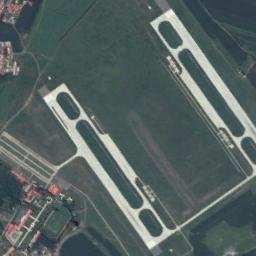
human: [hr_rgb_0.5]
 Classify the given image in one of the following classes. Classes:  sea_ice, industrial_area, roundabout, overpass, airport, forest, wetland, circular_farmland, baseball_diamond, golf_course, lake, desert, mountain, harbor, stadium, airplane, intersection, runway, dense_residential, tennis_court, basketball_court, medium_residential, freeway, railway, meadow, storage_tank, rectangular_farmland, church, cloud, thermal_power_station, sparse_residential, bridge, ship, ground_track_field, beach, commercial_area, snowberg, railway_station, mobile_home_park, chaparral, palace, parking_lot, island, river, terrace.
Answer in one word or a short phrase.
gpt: airport